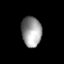
Tissue: lung
Cell type: Endothelial cells
Senescence score: 0.7196
Nuclear area (px): 594
Mean DAPI intensity: 150.577